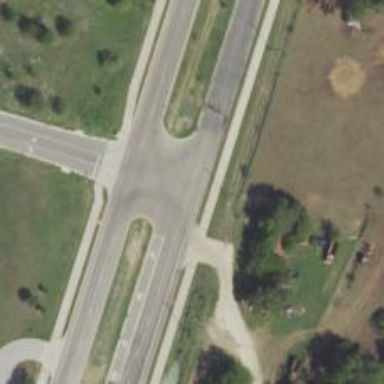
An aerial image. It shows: Asphalt road that is classified as tertiary link.